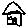
Label: house